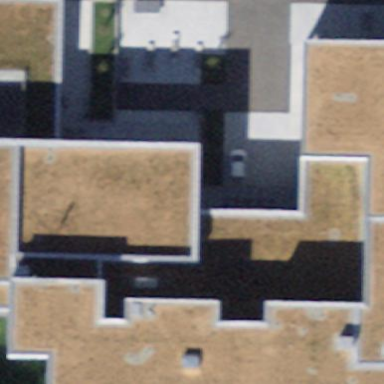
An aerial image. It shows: School building.